Question: I am new to openerp. I need to change the left side menu action(i.e; If the Human Resources tab is selected it is automatically selected the Employees menuitem. In this case I need to change default menuitem i.e; Leave Requests to Approve) when Human Resources tab is selected. Please see the image.
Please solve my problem.
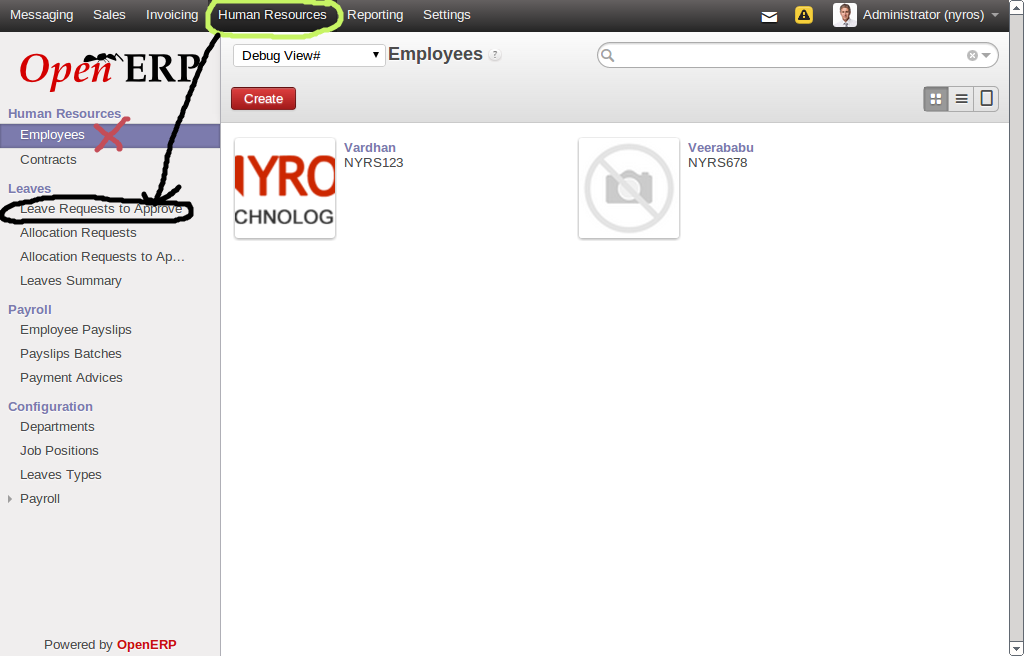
Answer: It actually loads the action that comes first. If you want 'Leave Request to Approve' to come first, then change the menu sequence to some thing less than the sequence of Employees.You can change it in 'settings/technical/user interface/menu items'. For these menus, you should belong to the group 'technical features'.Go to Settings/ Users/Users. Open the admin user record. Here you can see a tab called access rights.From here you can assign the group technical feature for the admin user